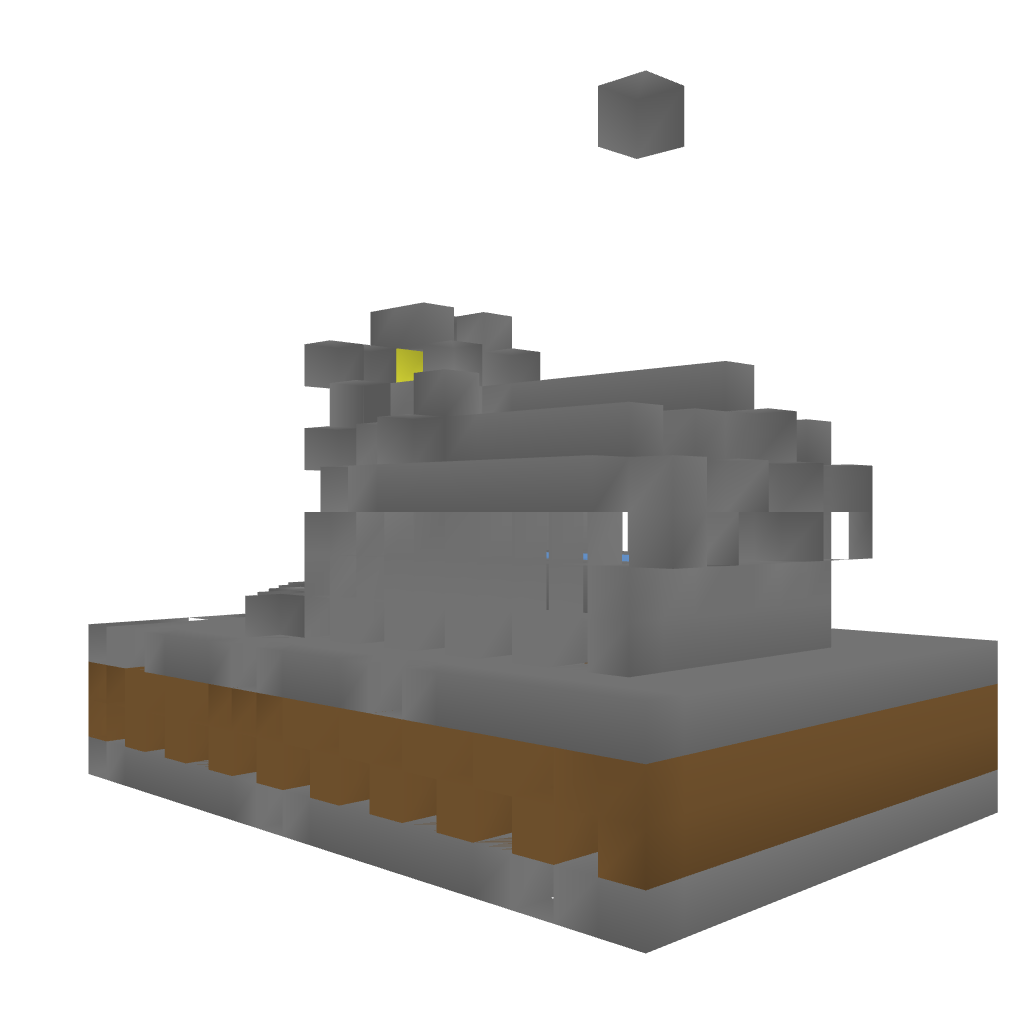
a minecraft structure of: TNT Cannon bad low quality